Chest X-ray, PA view. Patient: 72 years old, sex M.
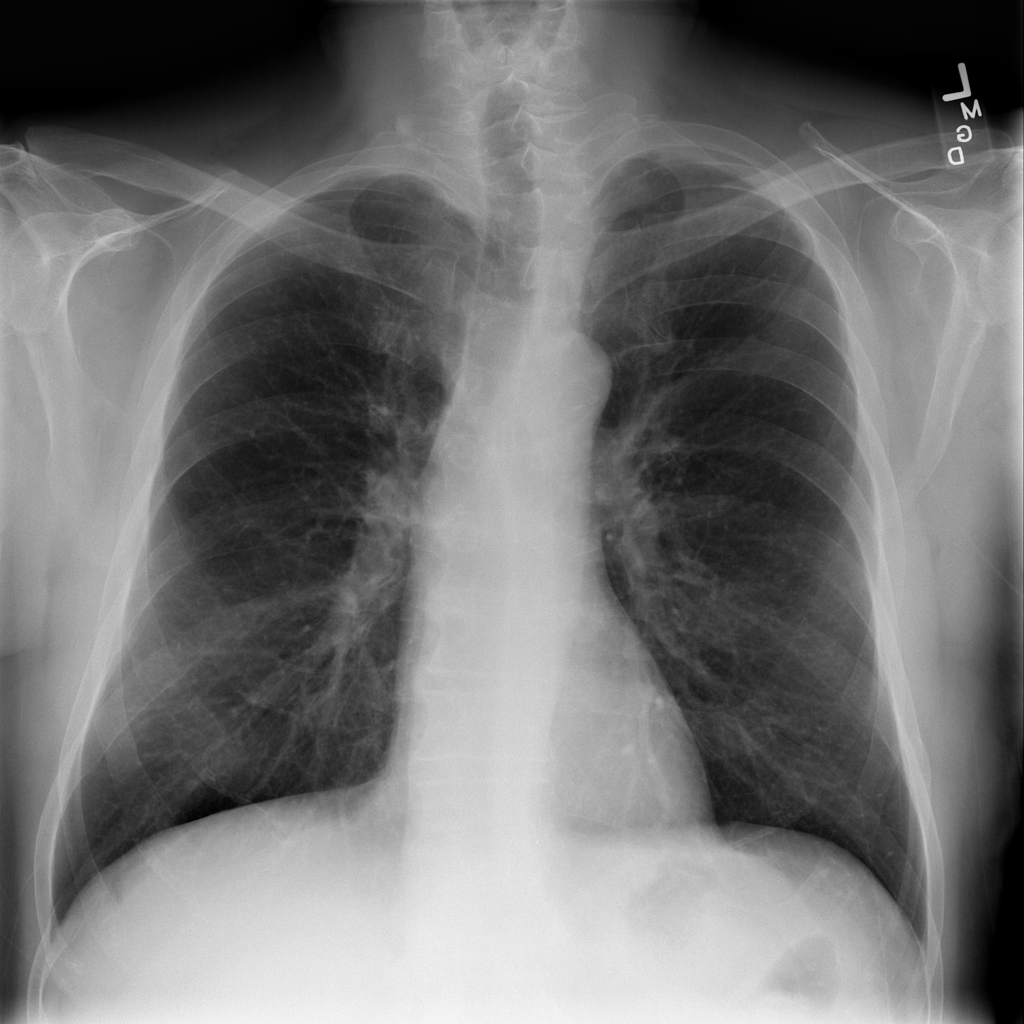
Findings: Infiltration